Here is the continuous-wavelet rendering of a rotor kit's vibration signal. Based on the visible evidence, which rotor condition applies: normal, misalignment, unbalance, looseness?
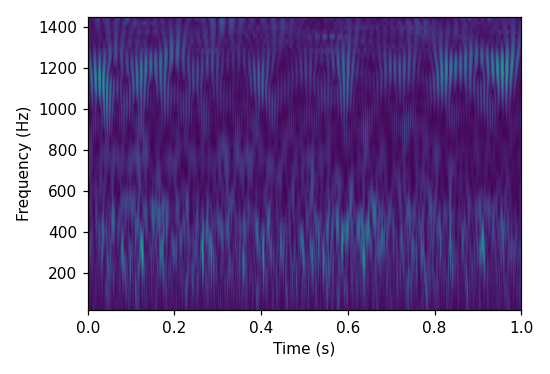
Answer: misalignment